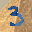
Label: 3